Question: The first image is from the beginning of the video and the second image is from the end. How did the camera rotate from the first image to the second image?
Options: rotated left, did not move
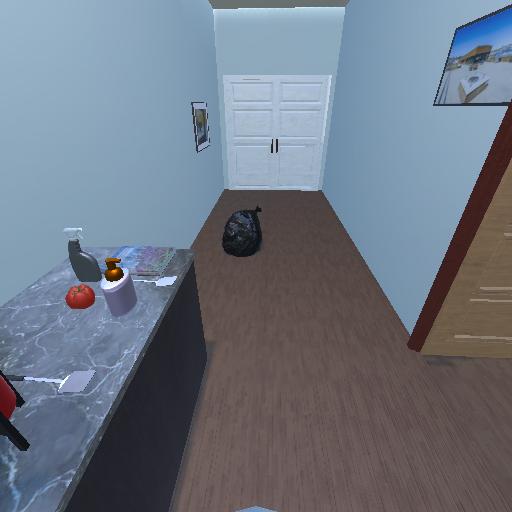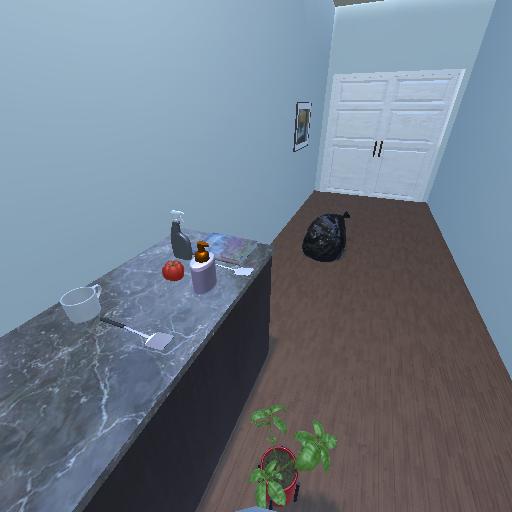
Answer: rotated left